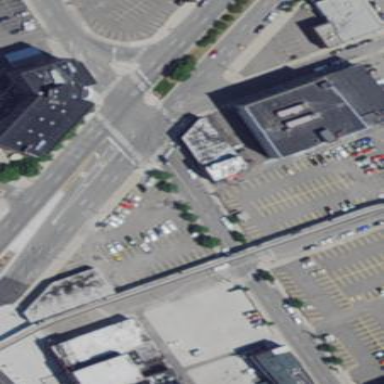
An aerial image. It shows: Park and ride parking facility with surface parking.